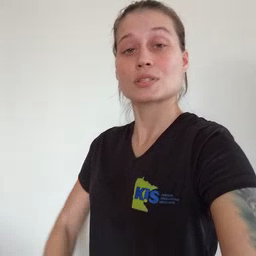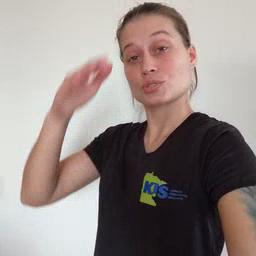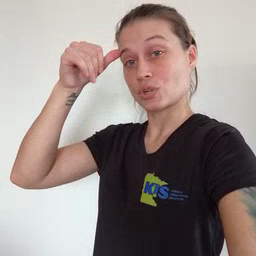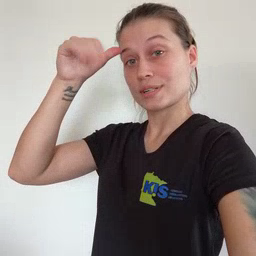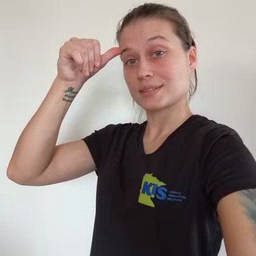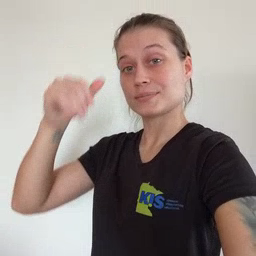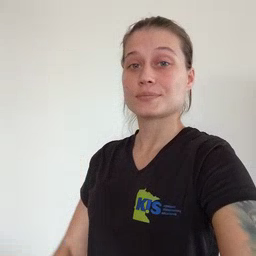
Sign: donkey